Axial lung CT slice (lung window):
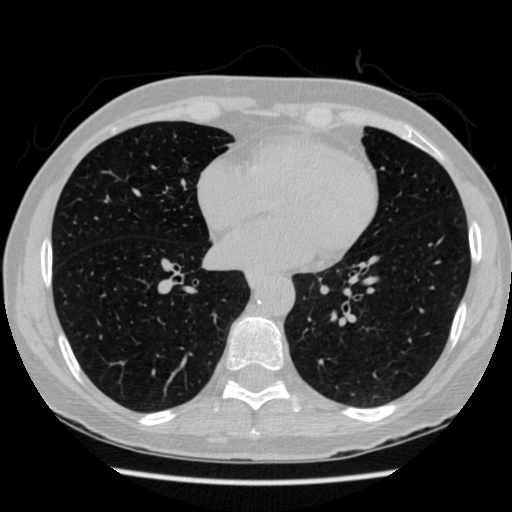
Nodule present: no